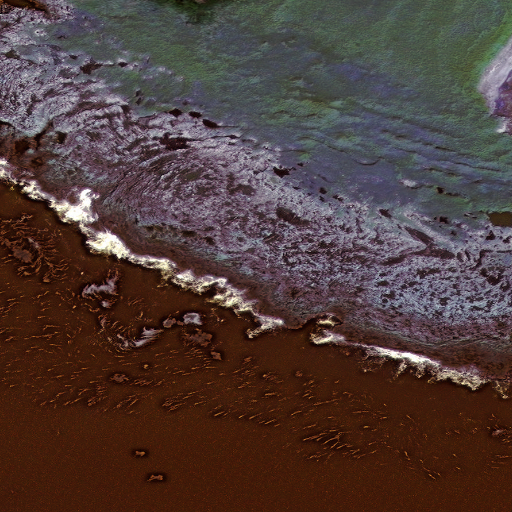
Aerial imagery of cape in Alaska named Chikisas containing only unknown